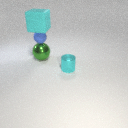
large cyan rubber cube above small blue rubber sphere